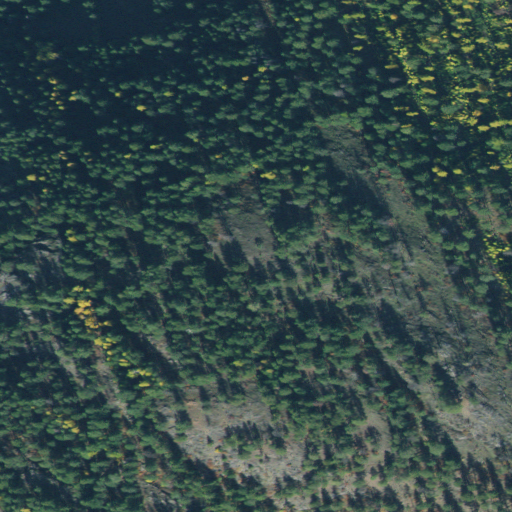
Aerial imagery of mountain in Idaho named Two Tail Peak containing evergreen forest and shrub